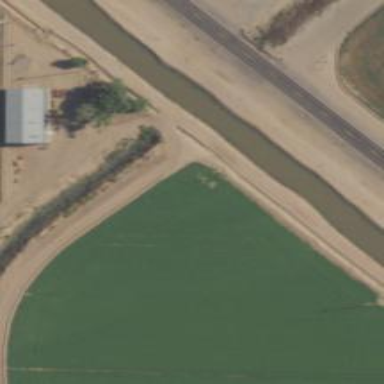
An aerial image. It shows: Culvert tunnel for canal irrigation service.